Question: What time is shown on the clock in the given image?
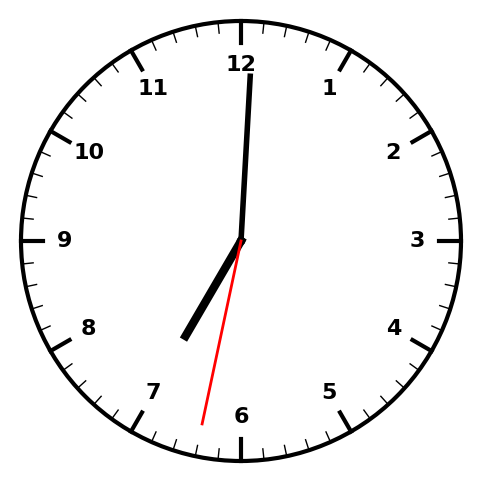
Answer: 07:00:32